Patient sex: F
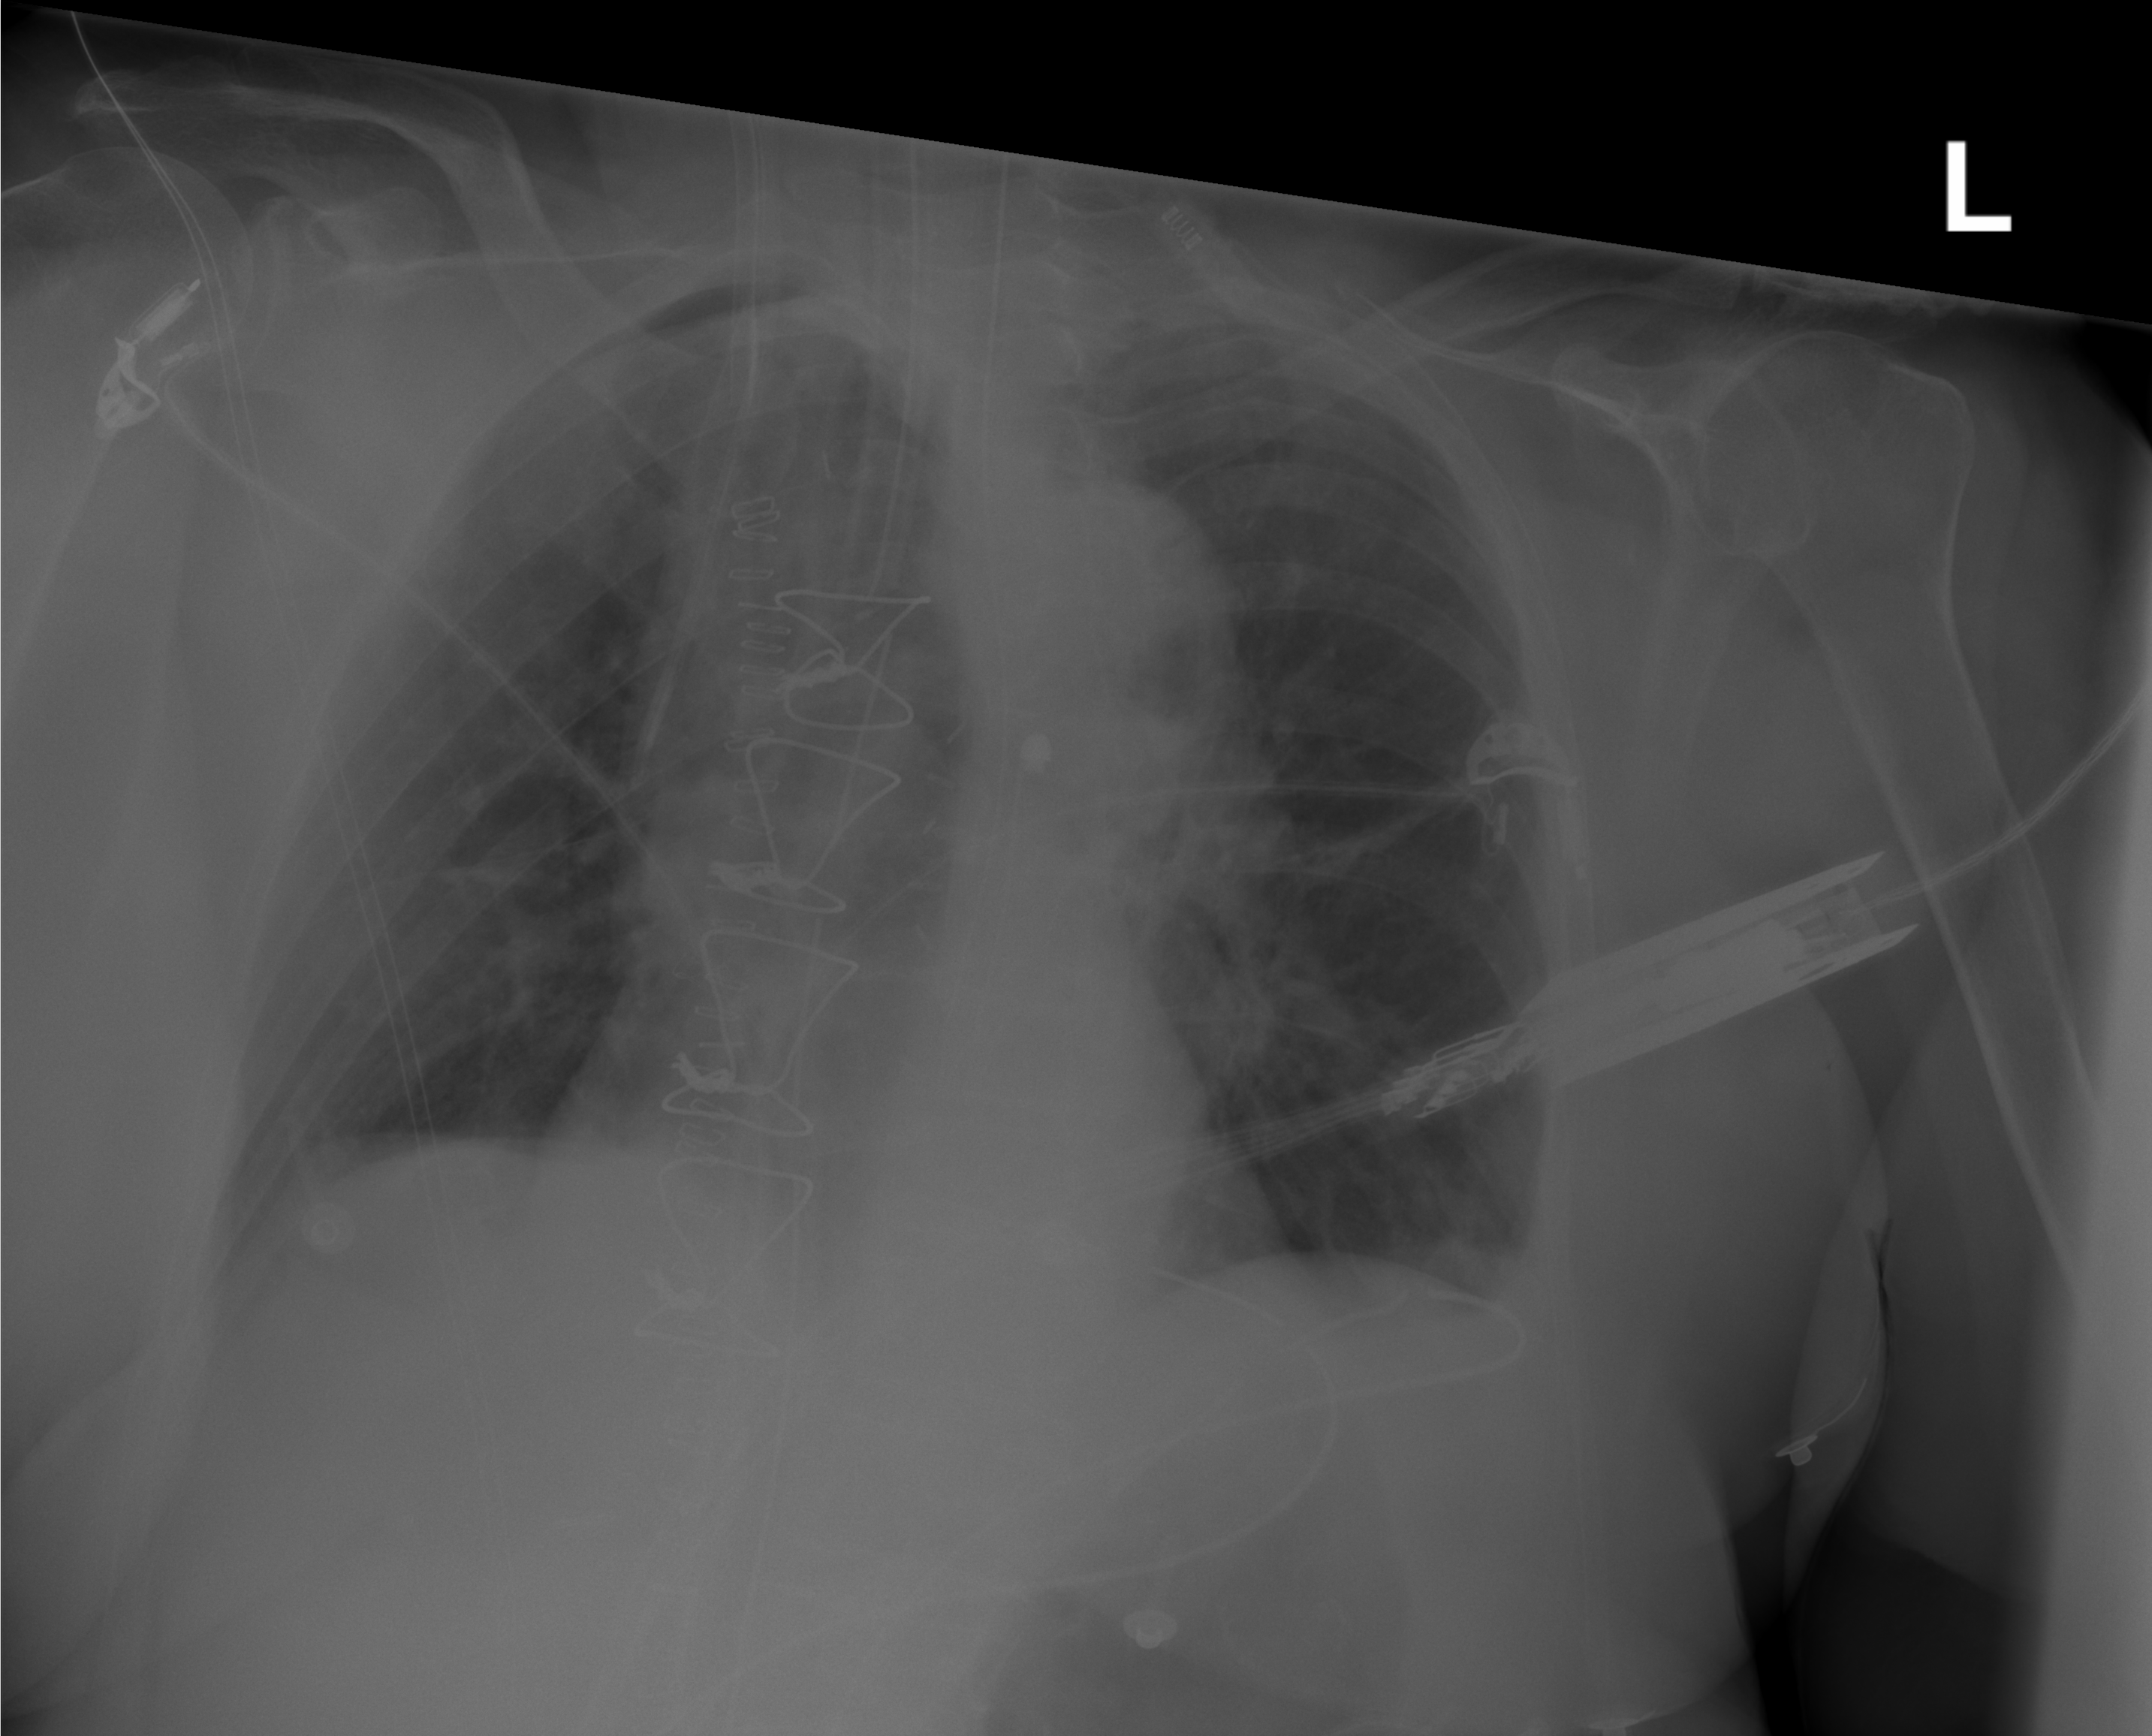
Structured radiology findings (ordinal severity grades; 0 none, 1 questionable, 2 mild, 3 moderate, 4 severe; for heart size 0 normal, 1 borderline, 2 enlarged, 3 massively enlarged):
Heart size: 0
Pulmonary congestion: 0
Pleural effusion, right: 0
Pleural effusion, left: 1
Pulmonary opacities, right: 0
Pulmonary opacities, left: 0
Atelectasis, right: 0
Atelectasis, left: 1